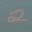
Label: 2